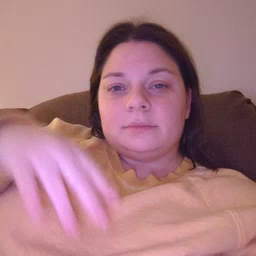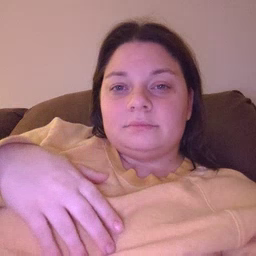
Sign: thankyou